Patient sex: M
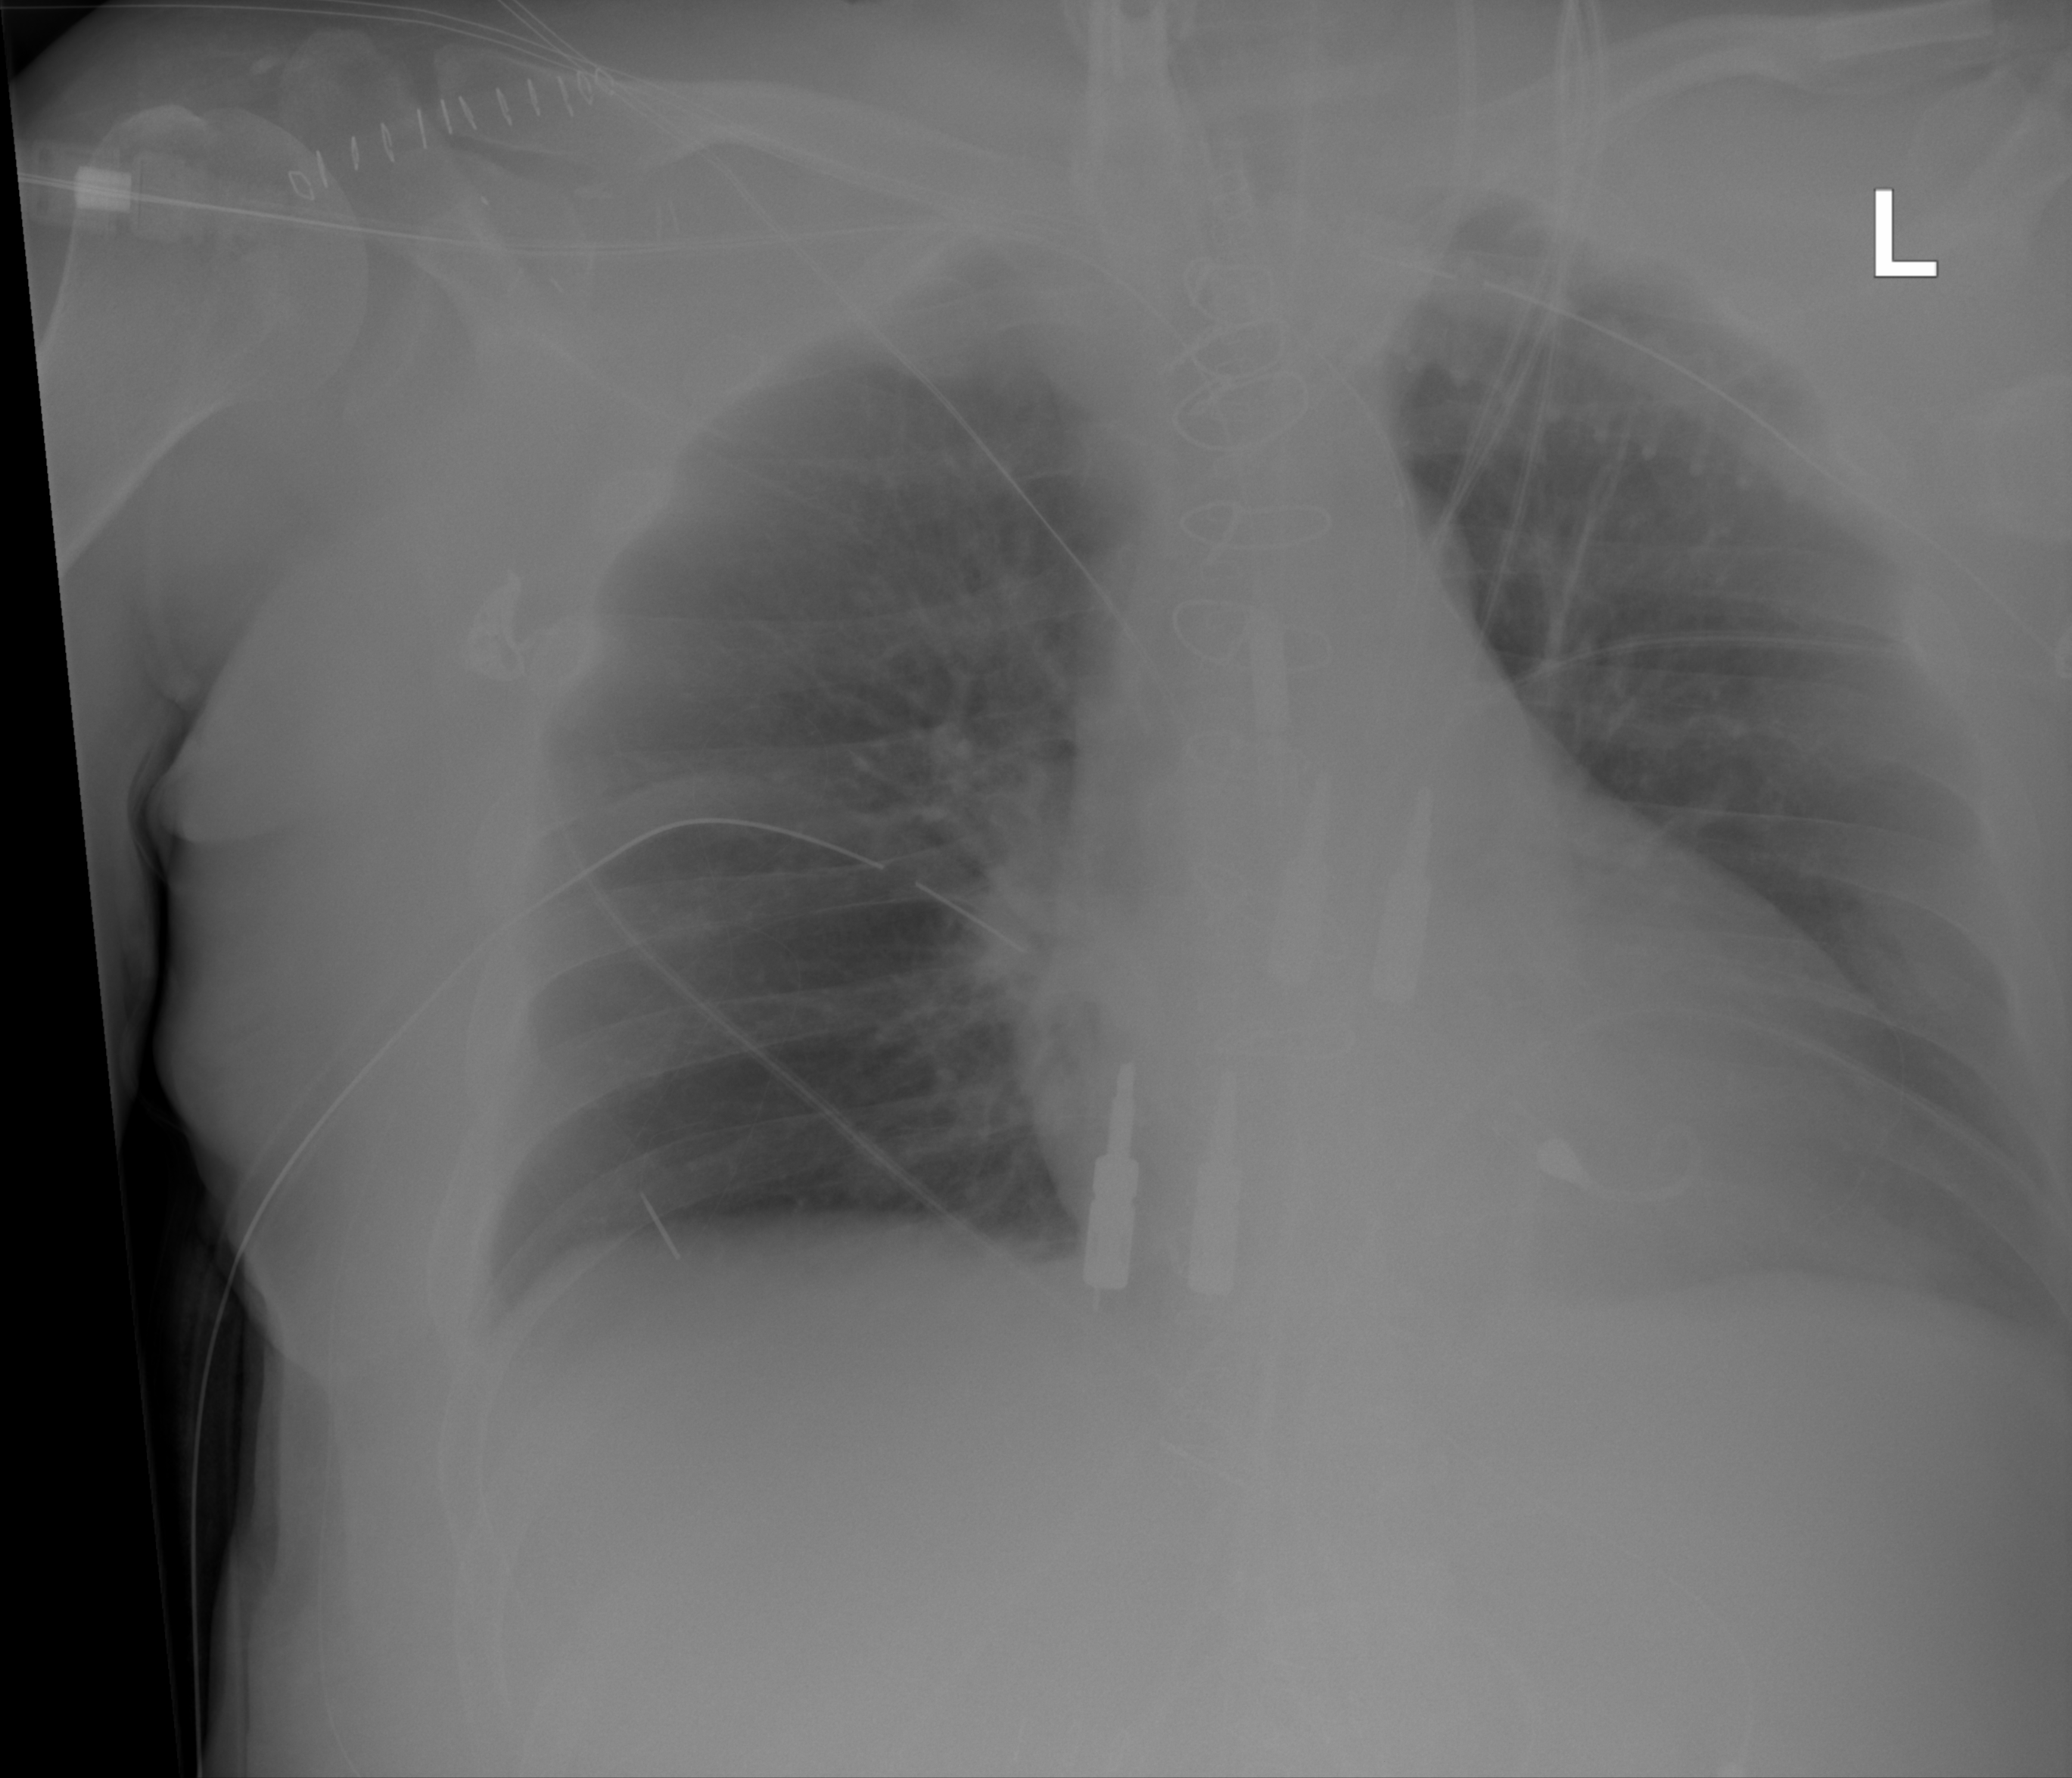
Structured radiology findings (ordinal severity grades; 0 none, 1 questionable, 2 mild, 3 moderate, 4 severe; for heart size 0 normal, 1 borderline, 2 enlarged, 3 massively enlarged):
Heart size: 0
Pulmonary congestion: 0
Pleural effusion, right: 0
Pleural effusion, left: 1
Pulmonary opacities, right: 0
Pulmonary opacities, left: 0
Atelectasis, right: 0
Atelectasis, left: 2